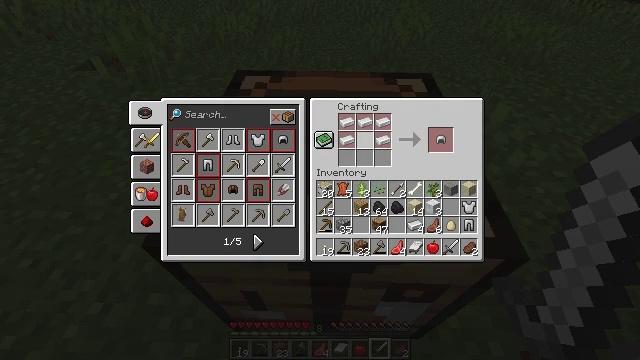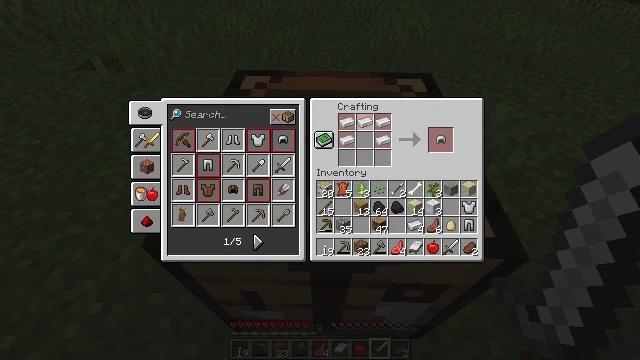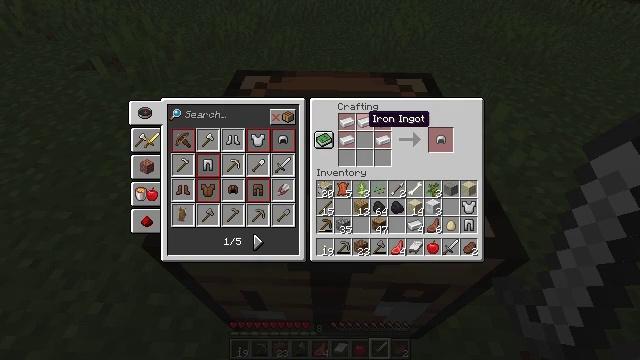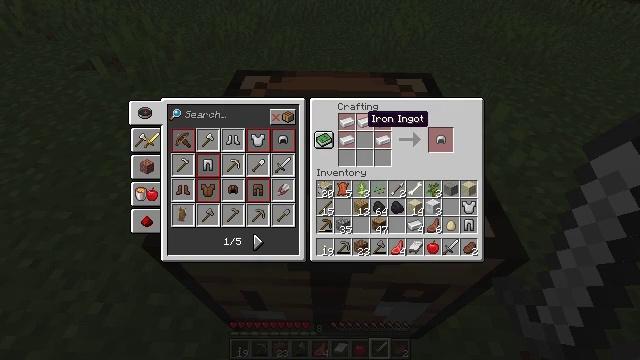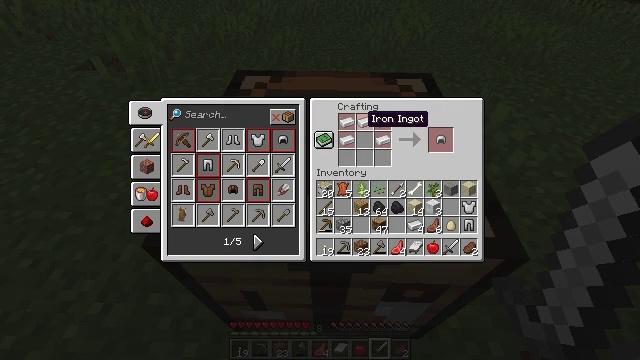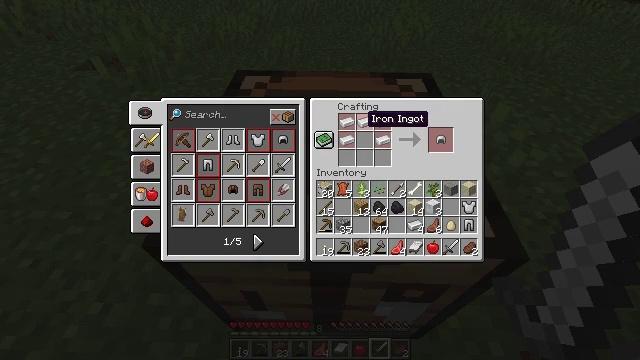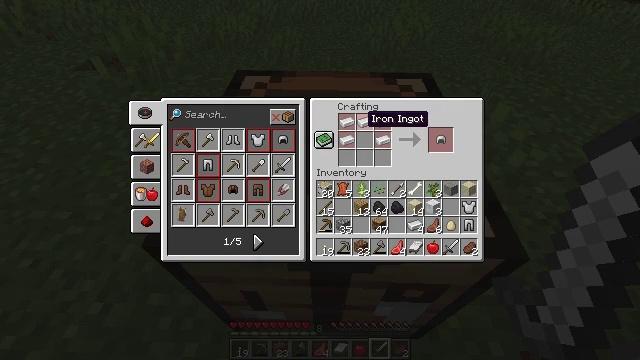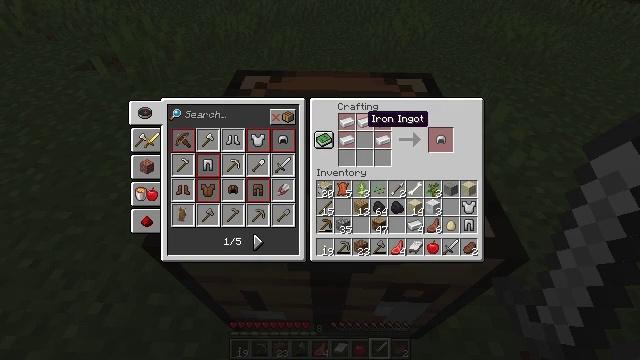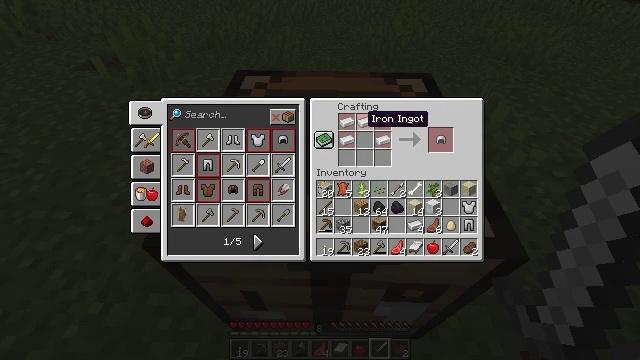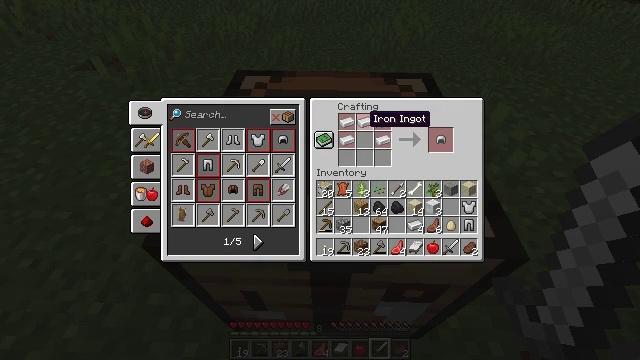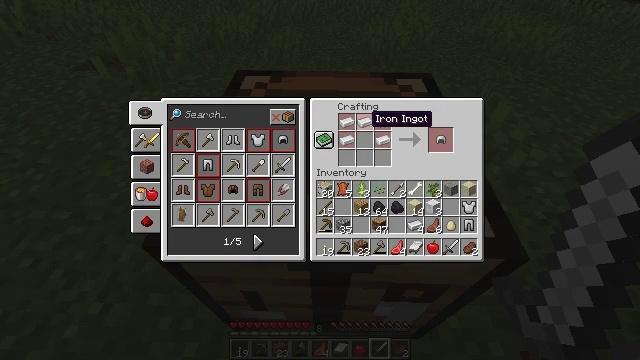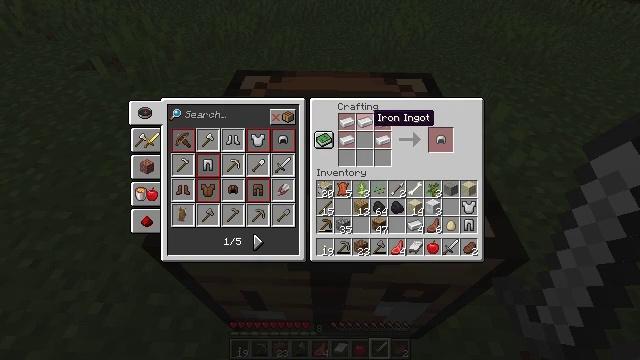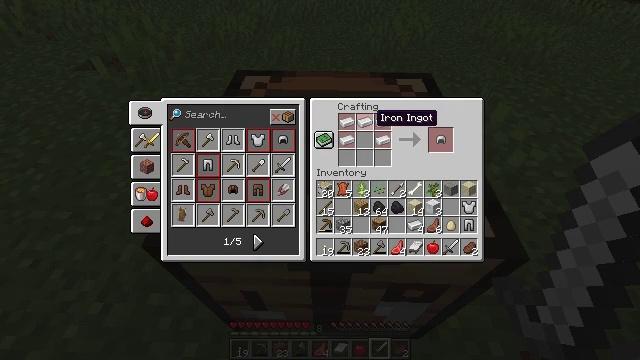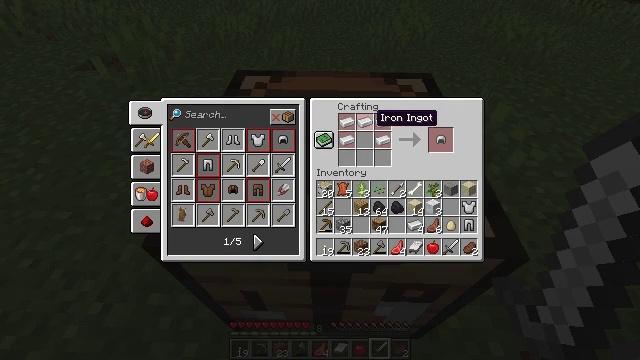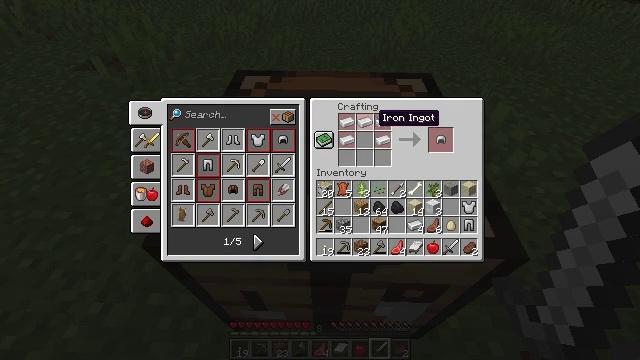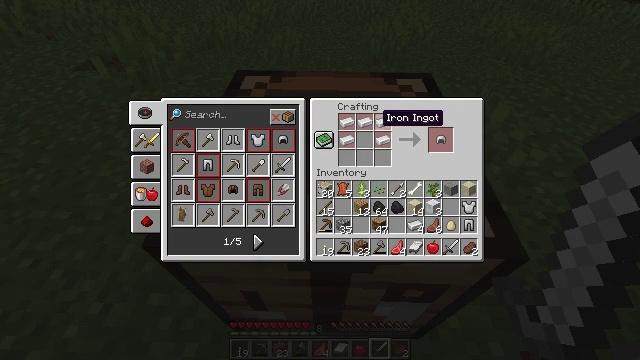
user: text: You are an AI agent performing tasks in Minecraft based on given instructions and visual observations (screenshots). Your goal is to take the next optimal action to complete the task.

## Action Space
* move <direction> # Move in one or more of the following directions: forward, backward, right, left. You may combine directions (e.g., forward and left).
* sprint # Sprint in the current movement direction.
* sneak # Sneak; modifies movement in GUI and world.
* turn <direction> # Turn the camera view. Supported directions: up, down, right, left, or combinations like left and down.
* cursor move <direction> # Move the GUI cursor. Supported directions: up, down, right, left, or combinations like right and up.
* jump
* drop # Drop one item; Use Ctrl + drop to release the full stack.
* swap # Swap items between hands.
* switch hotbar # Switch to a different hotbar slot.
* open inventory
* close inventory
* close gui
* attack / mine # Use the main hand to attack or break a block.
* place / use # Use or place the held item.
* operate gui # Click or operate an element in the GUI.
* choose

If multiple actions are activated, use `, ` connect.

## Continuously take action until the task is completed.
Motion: motion action
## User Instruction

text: Form a leather helmet in the crafting table.
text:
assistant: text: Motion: no_op
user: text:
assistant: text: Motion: no_op
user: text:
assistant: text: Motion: no_op
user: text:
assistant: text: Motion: no_op
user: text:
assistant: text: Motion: no_op
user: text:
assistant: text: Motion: no_op
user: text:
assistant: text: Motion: no_op
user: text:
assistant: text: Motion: no_op
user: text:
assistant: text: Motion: no_op
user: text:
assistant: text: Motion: no_op
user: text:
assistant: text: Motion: no_op
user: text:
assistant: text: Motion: no_op
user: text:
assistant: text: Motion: no_op
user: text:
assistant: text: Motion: no_op
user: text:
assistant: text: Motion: no_op
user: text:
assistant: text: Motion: cursor move right and down
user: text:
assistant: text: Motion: cursor move right and down
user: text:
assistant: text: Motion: cursor move down
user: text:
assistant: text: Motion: cursor move down
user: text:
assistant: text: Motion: cursor move down
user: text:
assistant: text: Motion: cursor move down
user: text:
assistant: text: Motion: no_op
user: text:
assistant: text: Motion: cursor move down
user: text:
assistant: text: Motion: no_op
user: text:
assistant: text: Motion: no_op
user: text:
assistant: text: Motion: no_op
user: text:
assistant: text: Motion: no_op
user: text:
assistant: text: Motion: no_op
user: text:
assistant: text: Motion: no_op
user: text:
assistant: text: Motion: no_op